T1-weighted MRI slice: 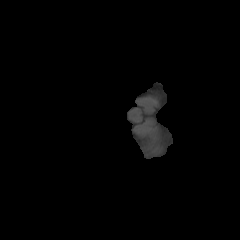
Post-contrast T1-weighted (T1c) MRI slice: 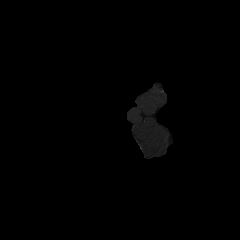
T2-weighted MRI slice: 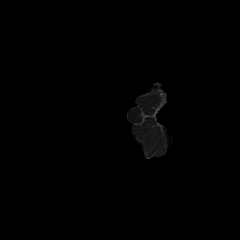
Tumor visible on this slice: no